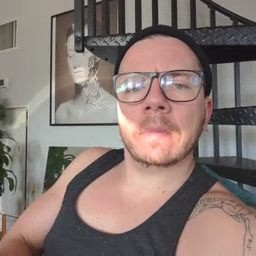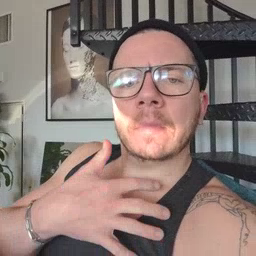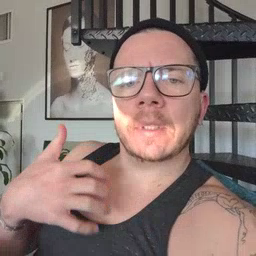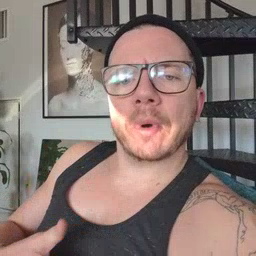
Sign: zebra